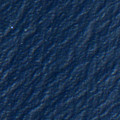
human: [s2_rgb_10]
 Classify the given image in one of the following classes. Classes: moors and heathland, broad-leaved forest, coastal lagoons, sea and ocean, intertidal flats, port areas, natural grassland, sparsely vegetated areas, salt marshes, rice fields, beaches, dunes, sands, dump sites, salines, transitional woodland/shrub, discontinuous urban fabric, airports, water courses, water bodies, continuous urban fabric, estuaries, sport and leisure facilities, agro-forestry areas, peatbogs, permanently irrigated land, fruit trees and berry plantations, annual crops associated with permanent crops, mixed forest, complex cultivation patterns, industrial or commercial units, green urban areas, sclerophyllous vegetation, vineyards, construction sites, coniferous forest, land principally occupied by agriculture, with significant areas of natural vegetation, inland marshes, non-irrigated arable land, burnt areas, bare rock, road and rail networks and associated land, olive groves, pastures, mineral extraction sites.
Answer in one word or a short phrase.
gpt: sea and ocean